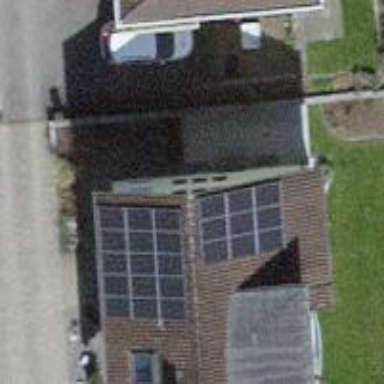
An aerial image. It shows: Solar power generator using photovoltaic method with solar photovoltaic panel types.